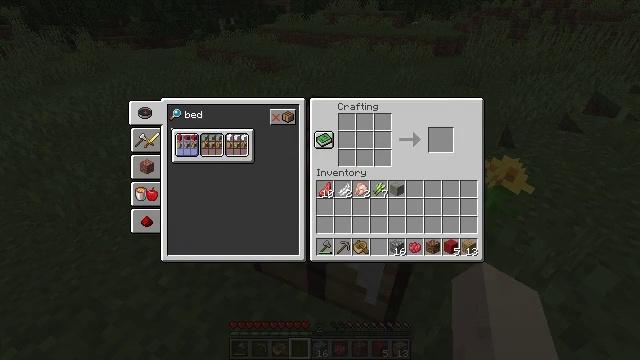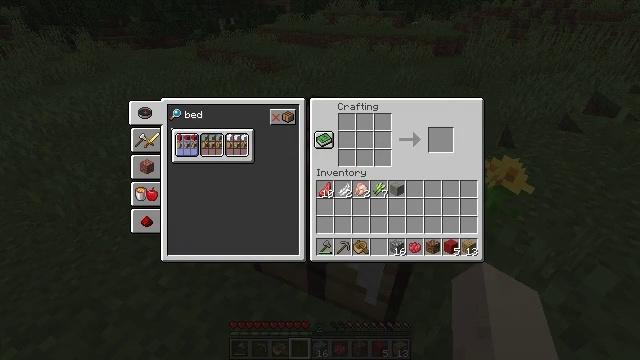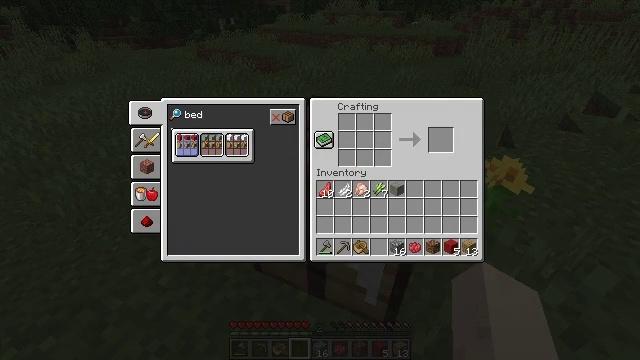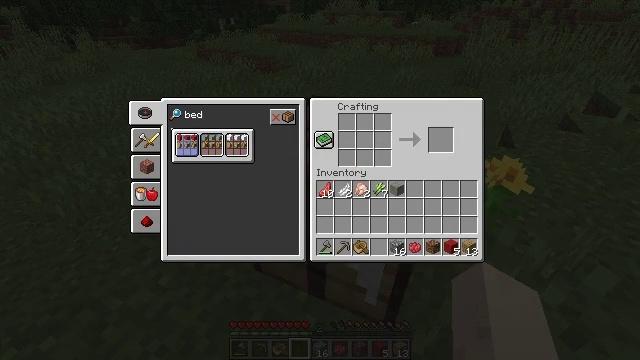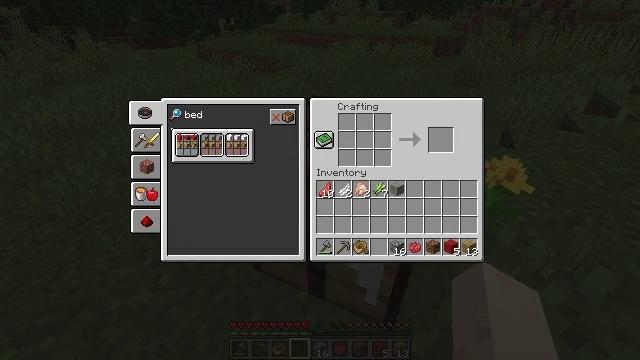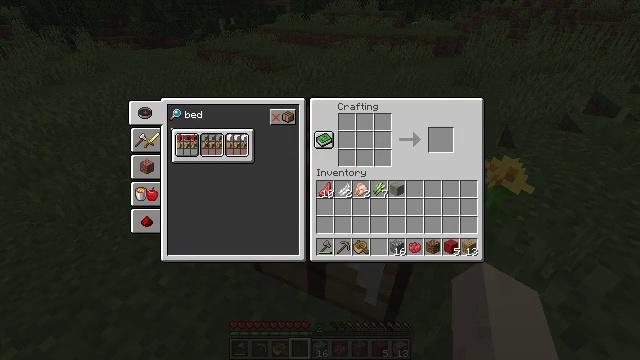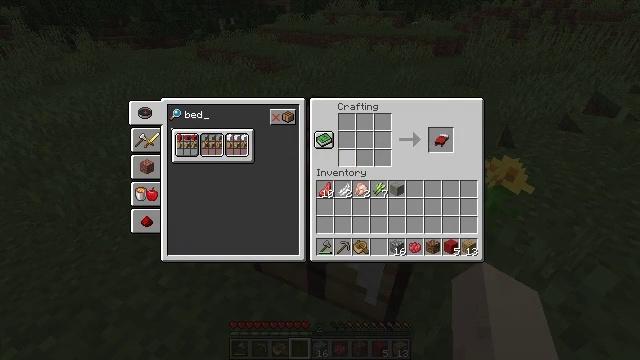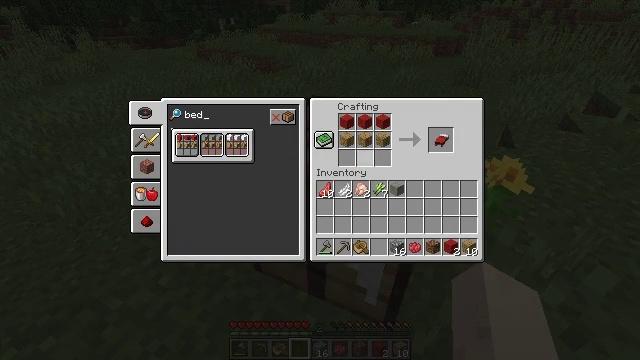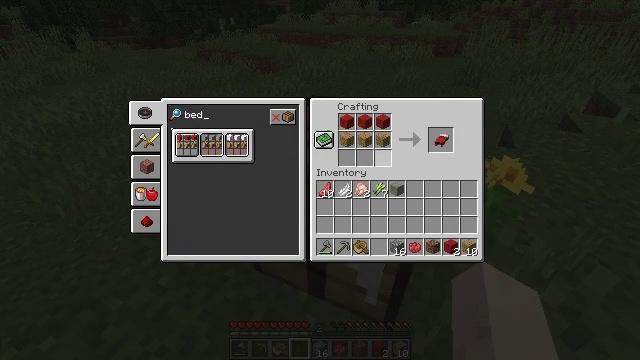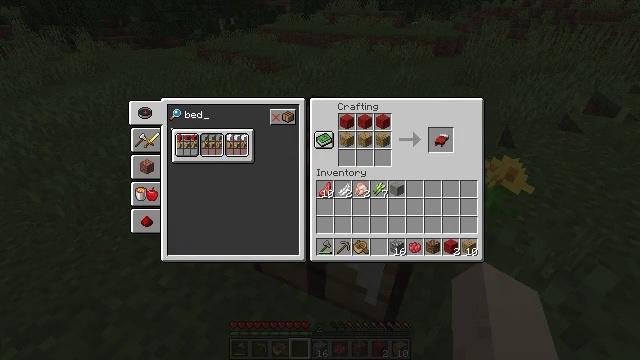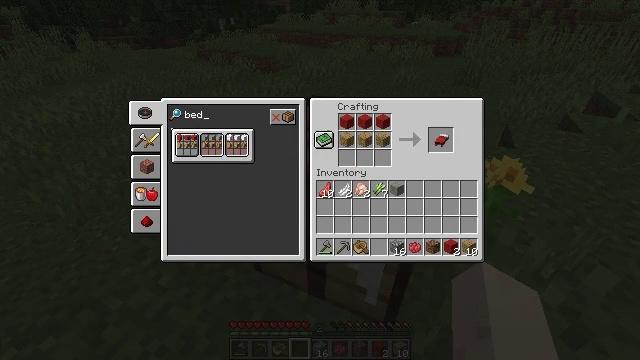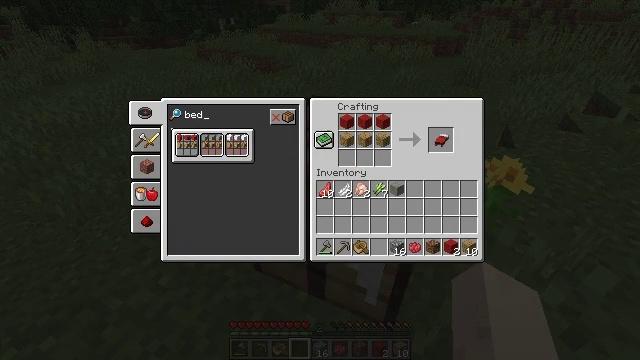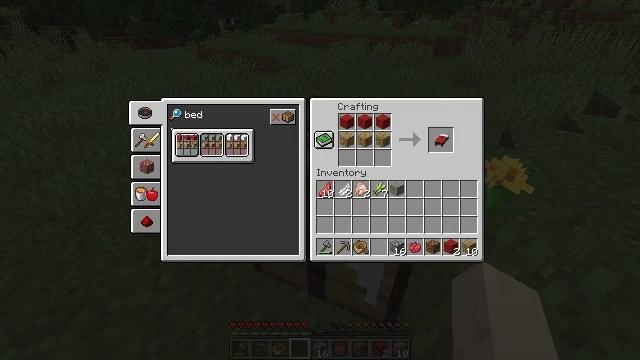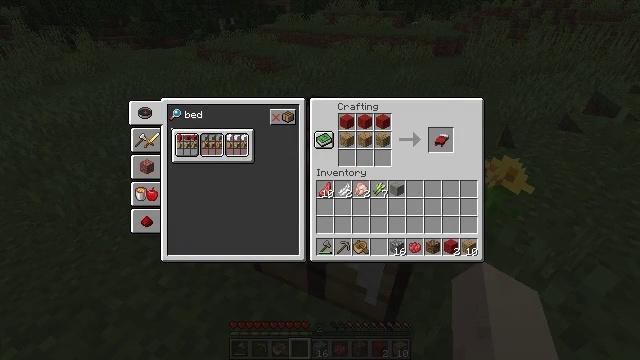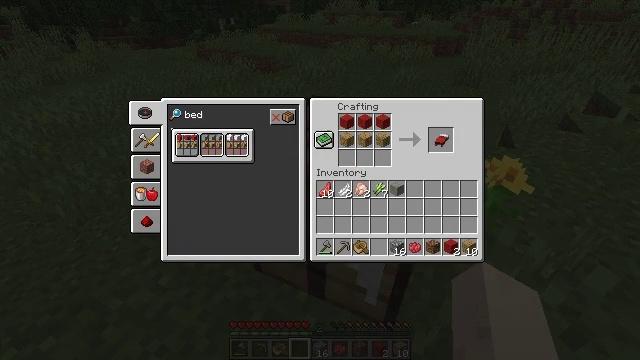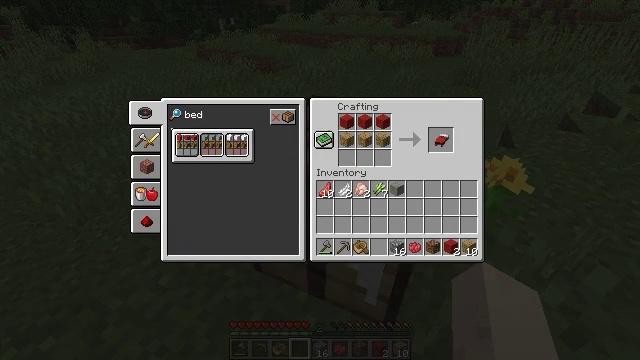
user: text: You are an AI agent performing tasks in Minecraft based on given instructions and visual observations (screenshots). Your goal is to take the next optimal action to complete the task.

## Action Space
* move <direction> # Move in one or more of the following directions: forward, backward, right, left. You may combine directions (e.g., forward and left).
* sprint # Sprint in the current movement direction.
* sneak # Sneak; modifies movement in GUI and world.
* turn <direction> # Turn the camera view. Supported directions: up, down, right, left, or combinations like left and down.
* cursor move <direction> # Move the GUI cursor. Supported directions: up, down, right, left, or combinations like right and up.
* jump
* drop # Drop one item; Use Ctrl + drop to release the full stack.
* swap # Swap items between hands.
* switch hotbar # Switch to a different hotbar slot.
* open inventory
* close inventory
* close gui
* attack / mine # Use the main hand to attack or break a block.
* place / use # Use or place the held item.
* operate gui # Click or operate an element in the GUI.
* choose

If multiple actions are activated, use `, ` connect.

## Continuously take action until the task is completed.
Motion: motion action
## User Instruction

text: Craft a red bed.
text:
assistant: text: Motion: operate gui
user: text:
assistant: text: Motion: operate gui
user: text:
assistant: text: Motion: operate gui
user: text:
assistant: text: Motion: cursor move right
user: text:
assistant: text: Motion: cursor move right
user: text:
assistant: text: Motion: cursor move right
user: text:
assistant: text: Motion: cursor move right
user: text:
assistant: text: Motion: cursor move right
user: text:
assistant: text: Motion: cursor move right
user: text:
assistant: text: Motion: sneak, cursor move right
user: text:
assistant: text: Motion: sneak
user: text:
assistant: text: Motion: sneak
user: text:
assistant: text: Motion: sneak
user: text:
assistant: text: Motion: sneak, cursor move right
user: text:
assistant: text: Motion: sneak
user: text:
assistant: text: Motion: sneak
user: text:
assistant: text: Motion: sneak
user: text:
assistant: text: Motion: sneak
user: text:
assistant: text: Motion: sneak, operate gui
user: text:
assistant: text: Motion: sneak, operate gui
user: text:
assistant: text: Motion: sneak, operate gui
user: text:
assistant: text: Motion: sneak
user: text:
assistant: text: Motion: sneak
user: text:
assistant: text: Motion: sneak
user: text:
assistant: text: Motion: sneak
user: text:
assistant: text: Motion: no_op
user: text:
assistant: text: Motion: no_op
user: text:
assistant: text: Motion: no_op
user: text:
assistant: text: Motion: no_op
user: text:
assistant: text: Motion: no_op